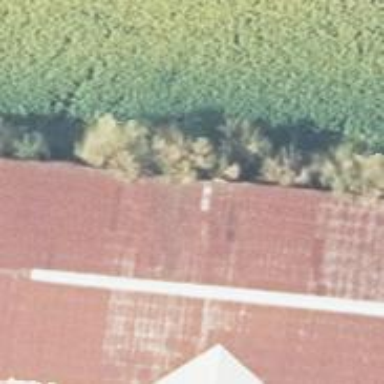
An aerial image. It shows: Gabled roof farm auxiliary building with the roof oriented along its length.